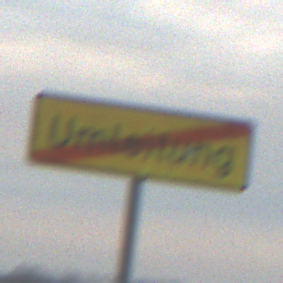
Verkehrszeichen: EndeDerUmleitungsankuendigung
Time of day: SunriseSunset
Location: Outdoor (RoadRail)
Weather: PartlyCloudy
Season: NotSpecified
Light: Natural